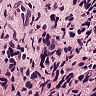
Metastatic tissue present: yes